Field crop: tomato
Growth stage: 1
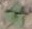
Species: solanum